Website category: auto
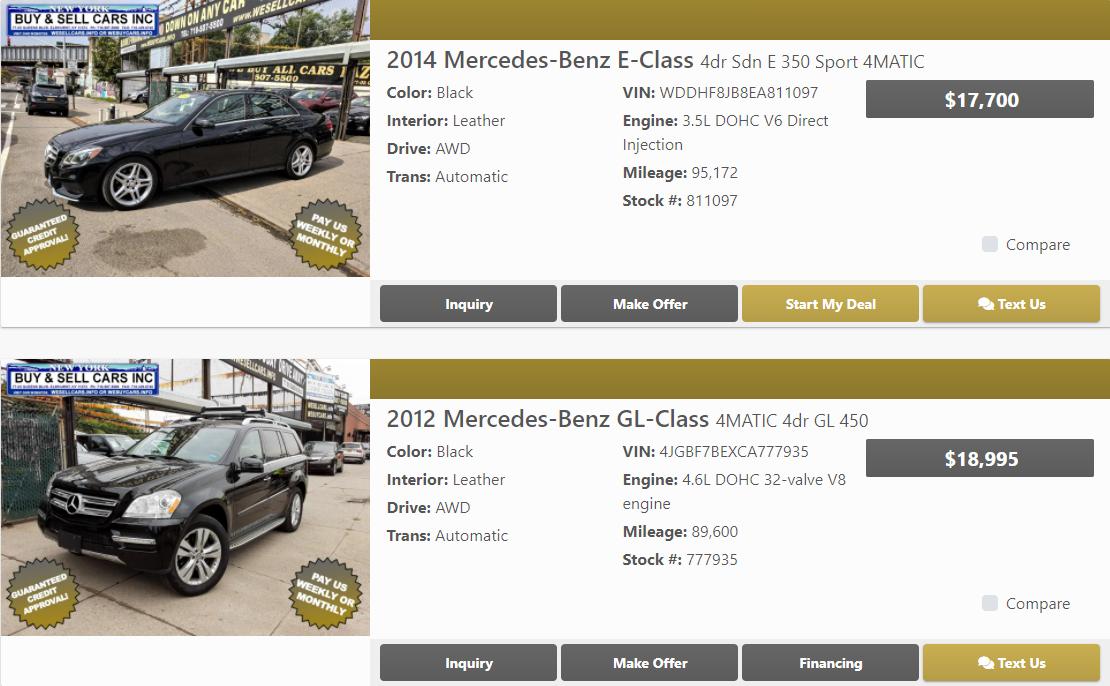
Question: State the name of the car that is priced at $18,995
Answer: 2012 Mercedes-Benz GL-Class

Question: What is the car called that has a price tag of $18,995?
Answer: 2012 Mercedes-Benz GL-Class

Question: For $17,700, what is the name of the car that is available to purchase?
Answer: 2014 Mercedes-Benz E-Class

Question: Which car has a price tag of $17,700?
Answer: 2014 Mercedes-Benz E-Class

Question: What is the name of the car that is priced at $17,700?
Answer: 2014 Mercedes-Benz E-Class

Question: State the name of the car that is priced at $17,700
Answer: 2014 Mercedes-Benz E-Class

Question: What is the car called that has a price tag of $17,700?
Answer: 2014 Mercedes-Benz E-Class

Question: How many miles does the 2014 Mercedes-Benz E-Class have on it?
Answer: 95,172

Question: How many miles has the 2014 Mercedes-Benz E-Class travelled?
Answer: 95,172

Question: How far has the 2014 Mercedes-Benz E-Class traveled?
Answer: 95,172

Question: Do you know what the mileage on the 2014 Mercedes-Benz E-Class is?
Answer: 95,172

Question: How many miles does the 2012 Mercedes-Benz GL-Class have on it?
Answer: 89,600

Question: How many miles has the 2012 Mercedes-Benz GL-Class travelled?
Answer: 89,600

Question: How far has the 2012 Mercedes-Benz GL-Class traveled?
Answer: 89,600

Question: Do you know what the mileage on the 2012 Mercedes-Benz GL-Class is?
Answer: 89,600